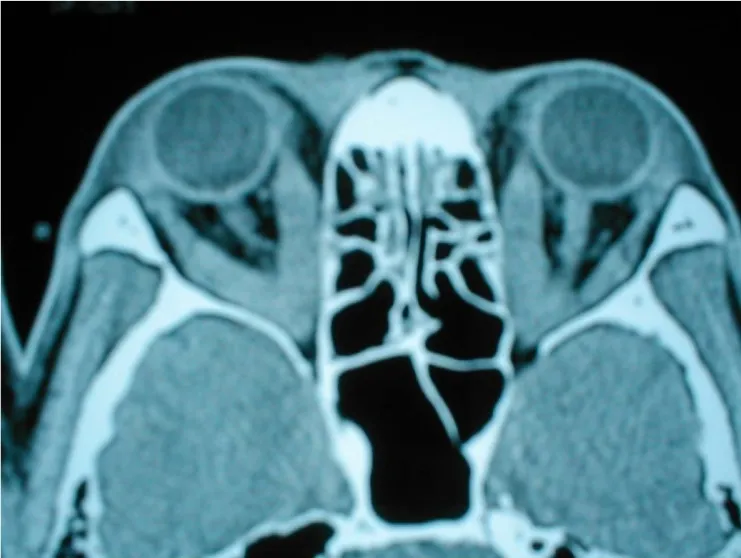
CT orbit showing swollen extra-ocular muscles in both eyes.
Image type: radiology (ct)